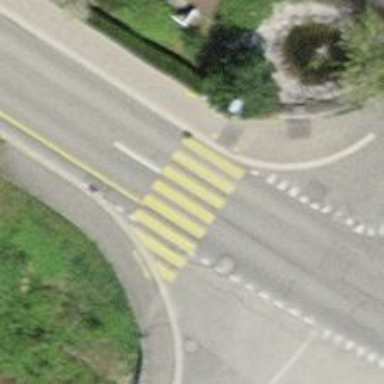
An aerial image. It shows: Uncontrolled zebra crossing with zebra markings.